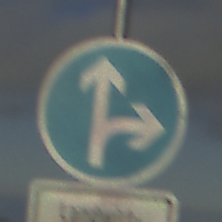
Verkehrszeichen: VorgeschriebeneFahrtrichtungGeradeausOderRechts
Zusatzzeichen unten: BesondereFahrzeugeUndTransportgueter6
Umgebung: Outdoor, Nature
Tageszeit: SunriseSunset
Wetter: PartlyCloudy
Licht: Natural
Jahreszeit: NotSpecified
Kontrast: HighContrast